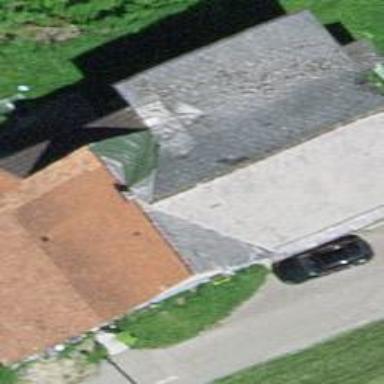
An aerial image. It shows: Simple and straightforward house.